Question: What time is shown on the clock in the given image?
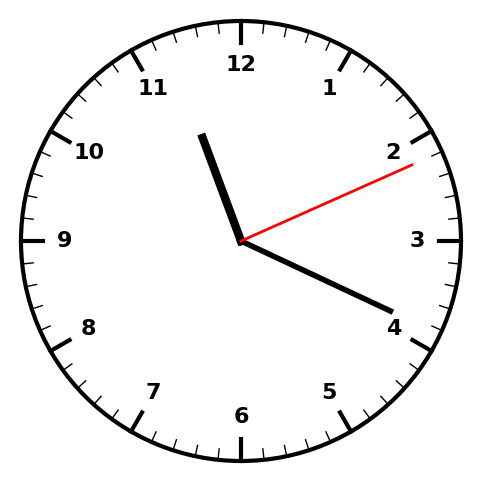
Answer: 11:19:11